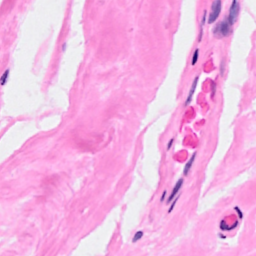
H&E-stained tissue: Breast